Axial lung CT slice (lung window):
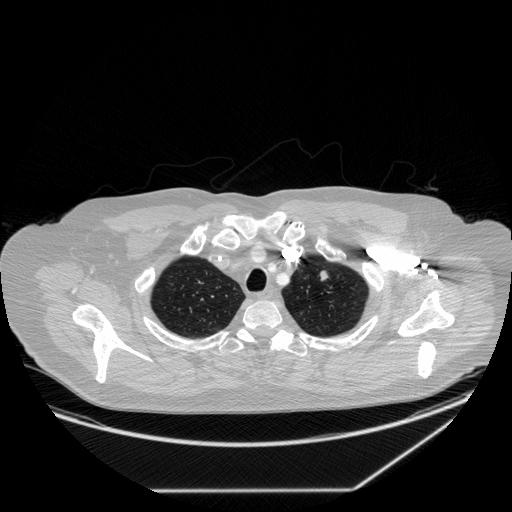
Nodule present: yes
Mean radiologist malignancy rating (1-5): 3.5